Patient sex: M
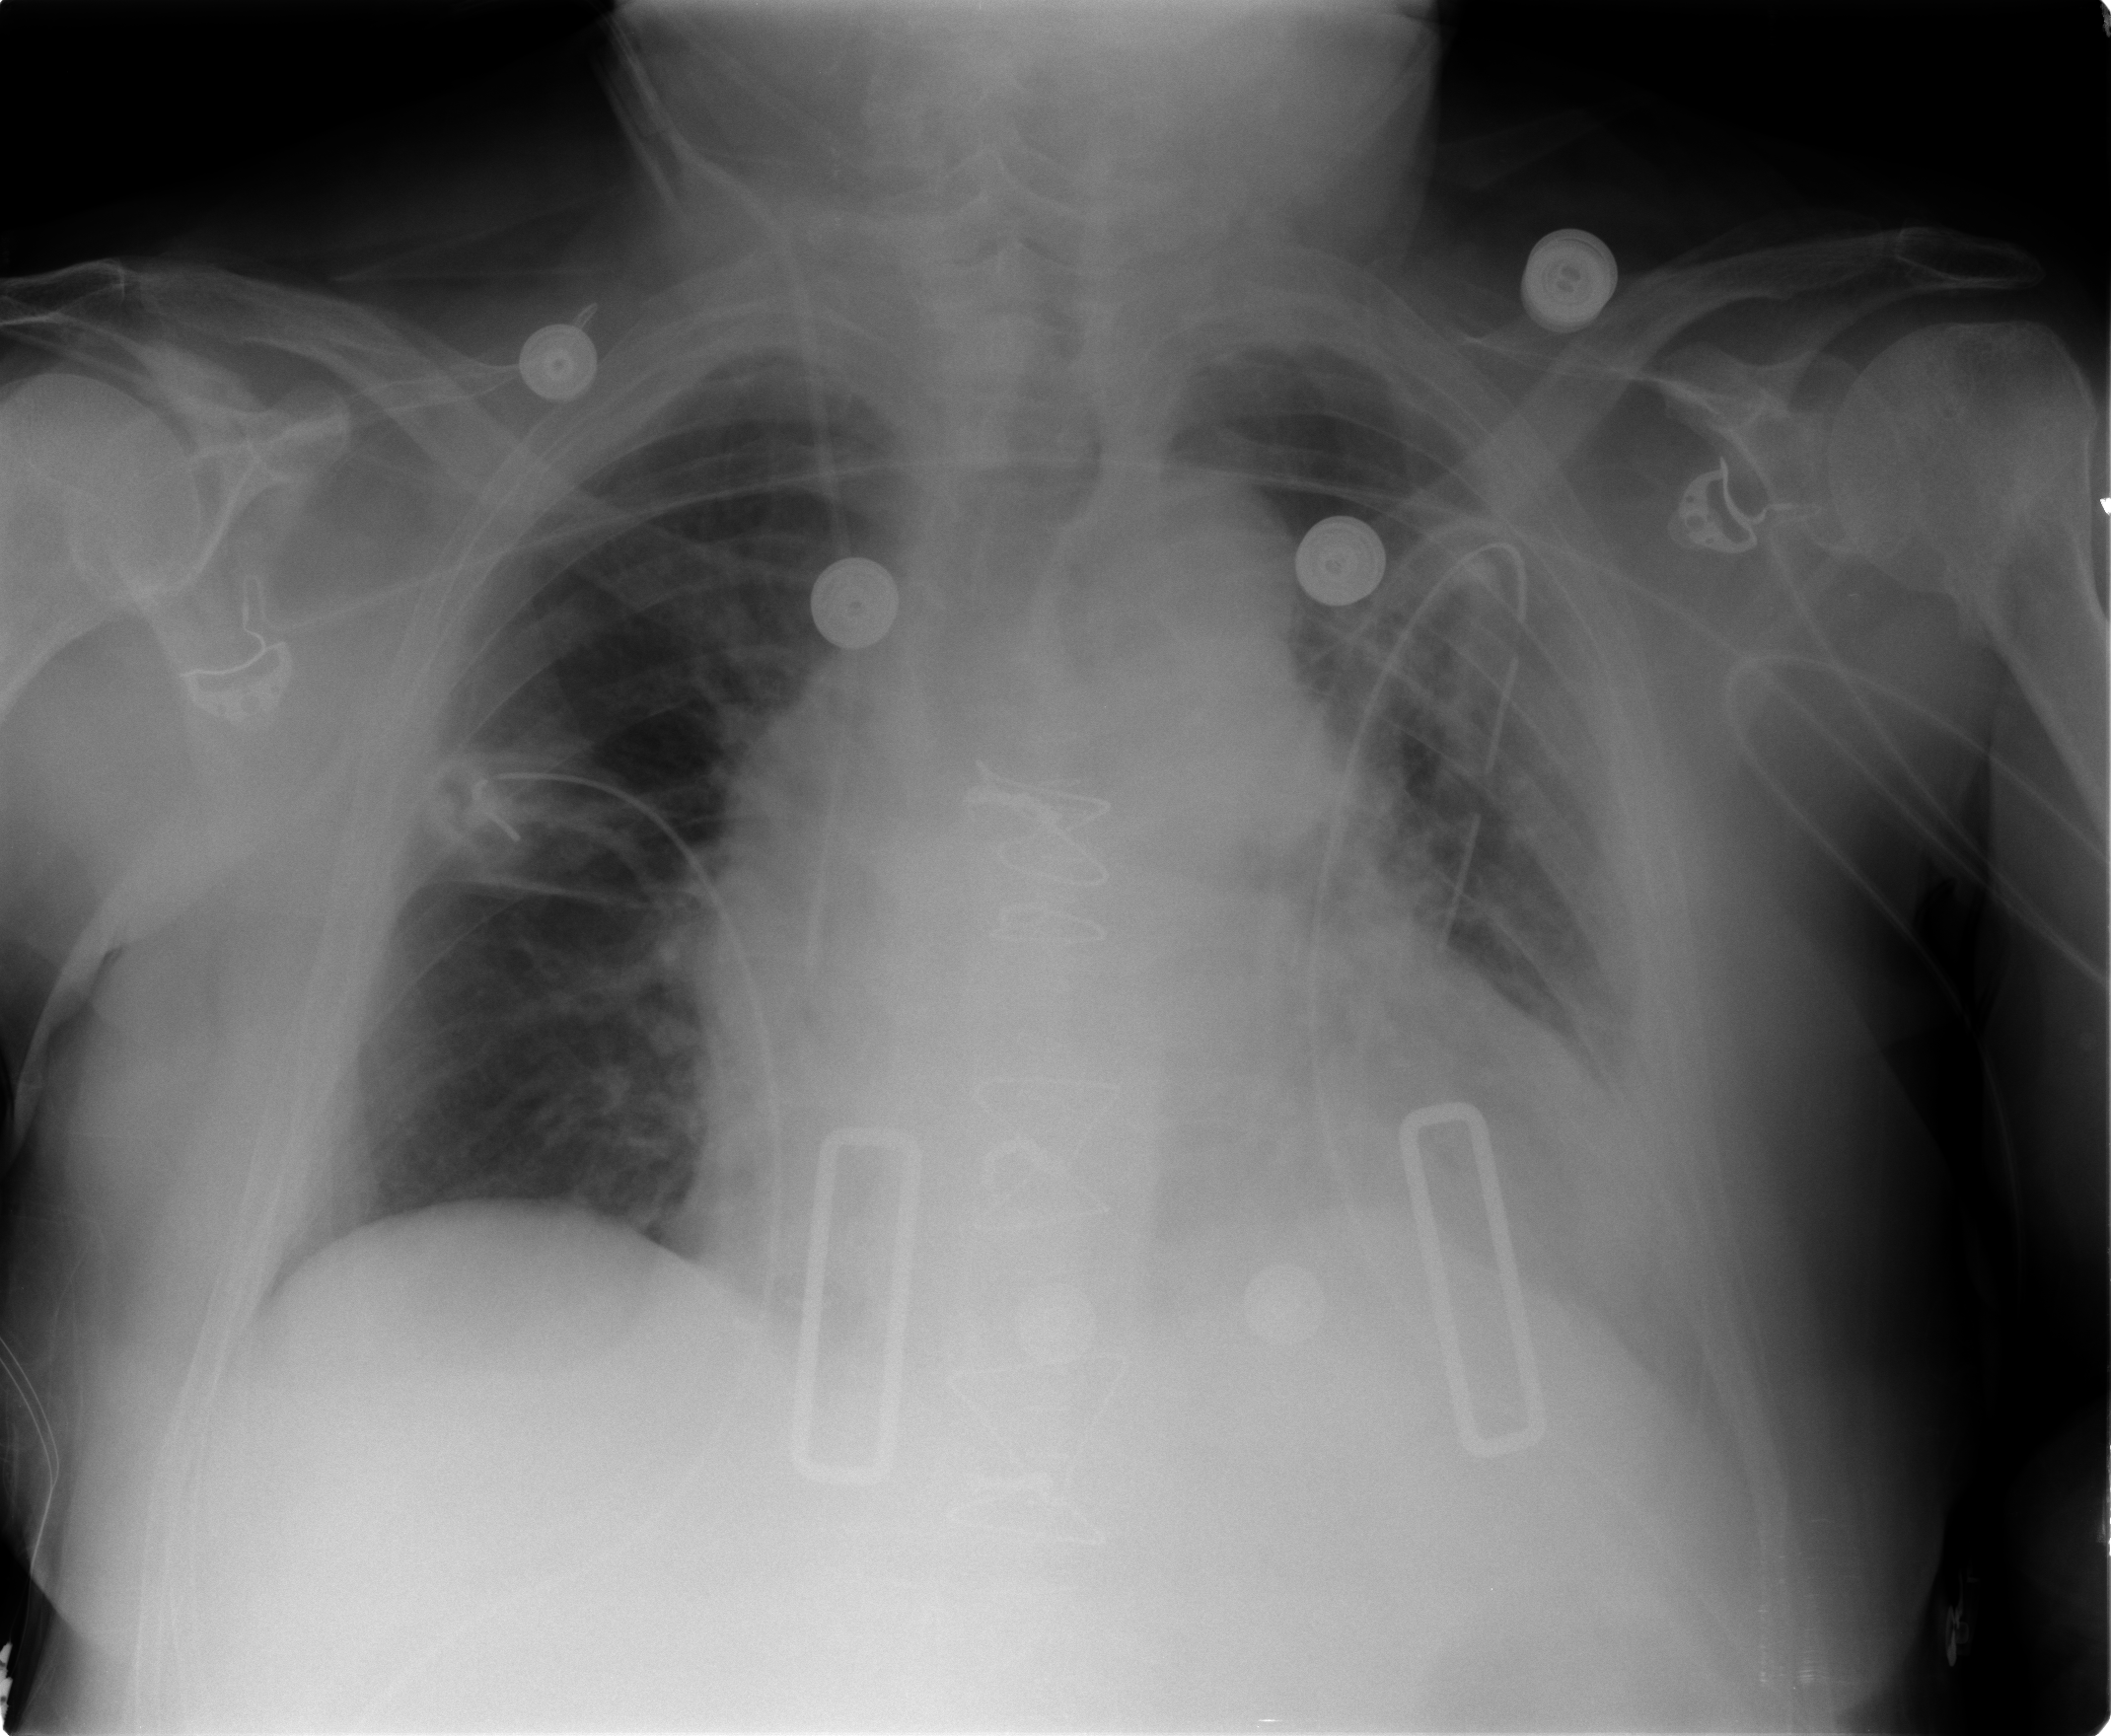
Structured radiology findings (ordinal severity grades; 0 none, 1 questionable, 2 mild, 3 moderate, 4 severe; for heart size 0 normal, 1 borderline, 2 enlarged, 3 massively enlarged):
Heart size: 2
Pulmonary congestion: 2
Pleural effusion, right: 0
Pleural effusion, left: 2
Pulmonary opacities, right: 0
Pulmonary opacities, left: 2
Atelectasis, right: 2
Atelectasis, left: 3